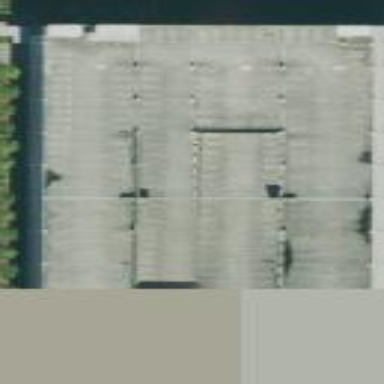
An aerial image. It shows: Multi-storey garage for parking. The paved surface indicates that it is suitable for vehicles.